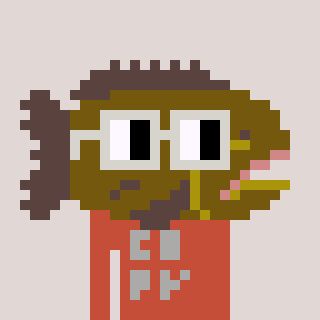
a pixel art character with square light gray glasses, a grouper-shaped head and a rust-colored body on a warm background